A scalogram (wavelet time-scale view) of one vibration snapshot from a rotating machine is shown. Based on the visible evidence, which rotor condition applies: normal, misalignment, unbalance, looseness?
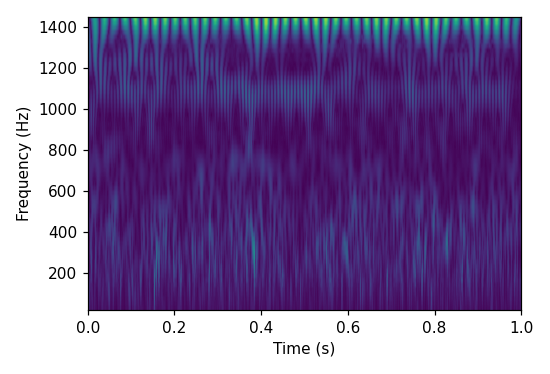
Answer: unbalance